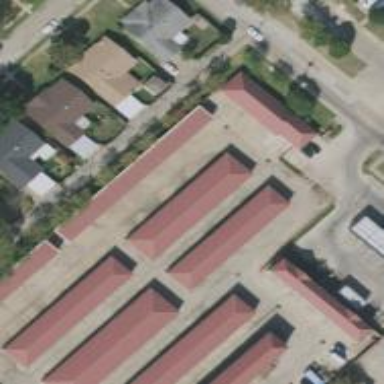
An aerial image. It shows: Warehouse building.